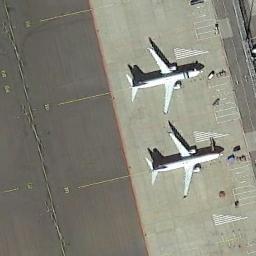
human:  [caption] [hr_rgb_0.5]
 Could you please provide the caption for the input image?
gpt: Two airplanes were on the airport .

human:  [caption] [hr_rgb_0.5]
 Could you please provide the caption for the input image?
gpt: Two aircraft were parked on the ground .

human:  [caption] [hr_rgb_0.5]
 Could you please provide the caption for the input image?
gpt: Two airplanes are parked on the runway .

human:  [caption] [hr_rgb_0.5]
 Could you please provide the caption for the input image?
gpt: Two adjacent planes parked on the airport and some facilities in front of it .

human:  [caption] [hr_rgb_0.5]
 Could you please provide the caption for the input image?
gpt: Two planes on the marked ground .